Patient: sex F, age 89
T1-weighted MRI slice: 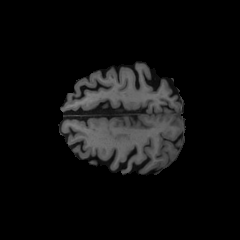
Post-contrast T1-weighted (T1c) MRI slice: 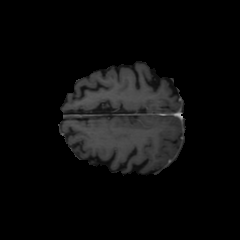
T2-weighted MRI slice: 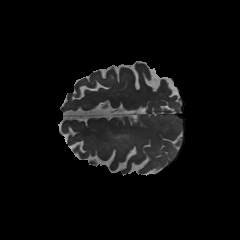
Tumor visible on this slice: no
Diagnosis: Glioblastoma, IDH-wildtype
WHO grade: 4